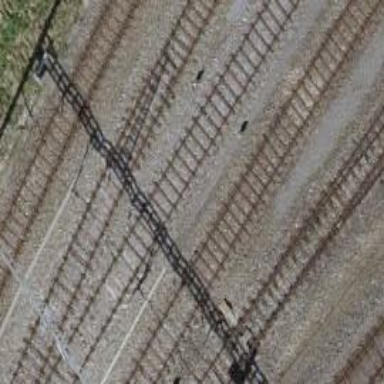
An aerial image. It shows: Siding railway track with electrified contact line.